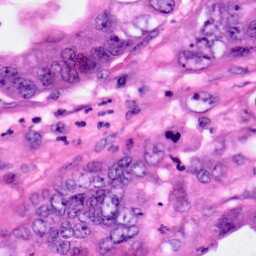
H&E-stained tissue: Pancreatic